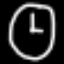
Label: clock